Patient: sex M, age 54
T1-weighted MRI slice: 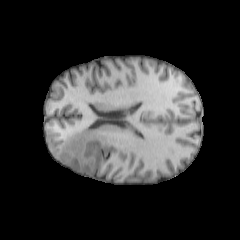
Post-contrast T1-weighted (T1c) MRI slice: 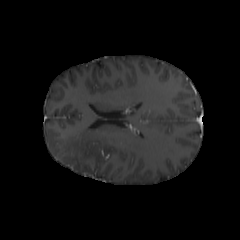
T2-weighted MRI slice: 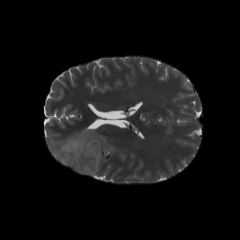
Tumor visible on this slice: yes
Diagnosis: Astrocytoma, IDH-wildtype
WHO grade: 3